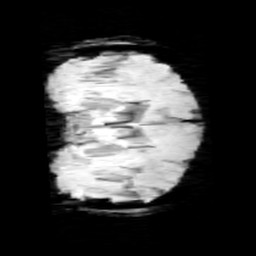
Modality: minIP
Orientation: coronal
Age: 11
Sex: male
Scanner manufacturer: siemens
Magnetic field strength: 3 T
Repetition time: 0.027 s
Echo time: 0.02 s